Question: this is a source file organization question -
I used to create separate Eclipse Projects for solutions to example problems I solved ( eg: the first one is for Exercise 1.1.2 ). Each project has a single java file with a main() function that does the work/testing. So as I keep adding new solutions the number of projects grows which is pretty unwieldy. And each project has just one java file, so there must be a better way to organize these.
What are some good ways/best practices to consolidate all these into a single project?
( Just stick the files together/ have a single main method, etc.. )

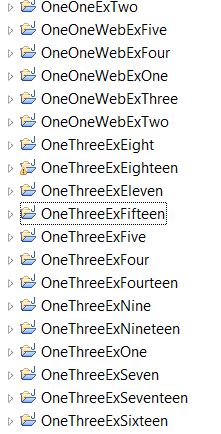
Answer: Here's what I would do. Create one project in Eclipse called "Exercises". The project should have one 'src' folder and one 'test' folder. Group your code into packages as suggested in another answer; 'com.exercises.chapterone', there either create a java class for each exercise, or one large class for each chapter with separate methods for each exercise.
Then create JUnit tests that mirror your code and run each class/method to verify that it works. You don't need a main class to run code. This will keep your workspace small and tidy and it will help you to learn how to unit test your code. This is a very important thing to learn, so the sooner you start to do it, the better.
So, something like this
Exercices
- - - - - - - - - - - -